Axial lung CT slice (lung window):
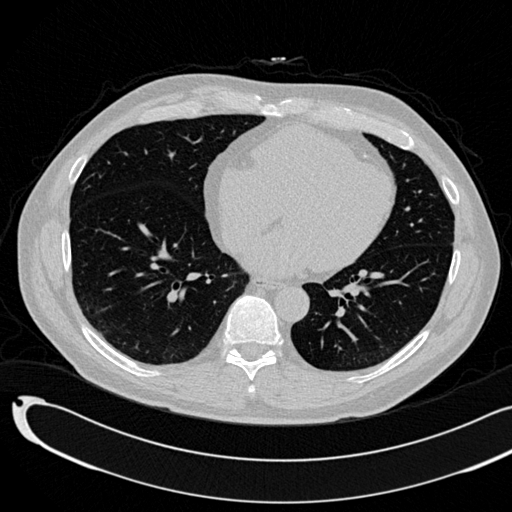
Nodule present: no